Question: According to below codes
'''
<LinearLayout android:layout_width="fill_parent"
android:layout_height="wrap_content"
android:gravity="center_vertical|center_horizontal"
android:layout_marginTop="15dip">
<TextView
android:layout_width="wrap_content"
android:layout_height="wrap_content"
android:text="nw`"
android:gravity="left"
android:layout_weight="1"
android:id="@+id/txt_type" />
<TextView
android:layout_width="wrap_content"
android:layout_height="wrap_content"
android:text="trykh: 1392/03/28"
android:layout_weight="1"
android:gravity="right"
android:id="@+id/txt_date" />
</LinearLayout>
'''
TextViews are not well aligned and both are not in exact line.
It's like what exactly showed in below picture.

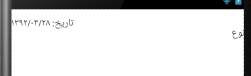
Answer: Please check the parent layout and try to set orientation to horizontal. I tried different cases but found that its working in all cases...